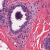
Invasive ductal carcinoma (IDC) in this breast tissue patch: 0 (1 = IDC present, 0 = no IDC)